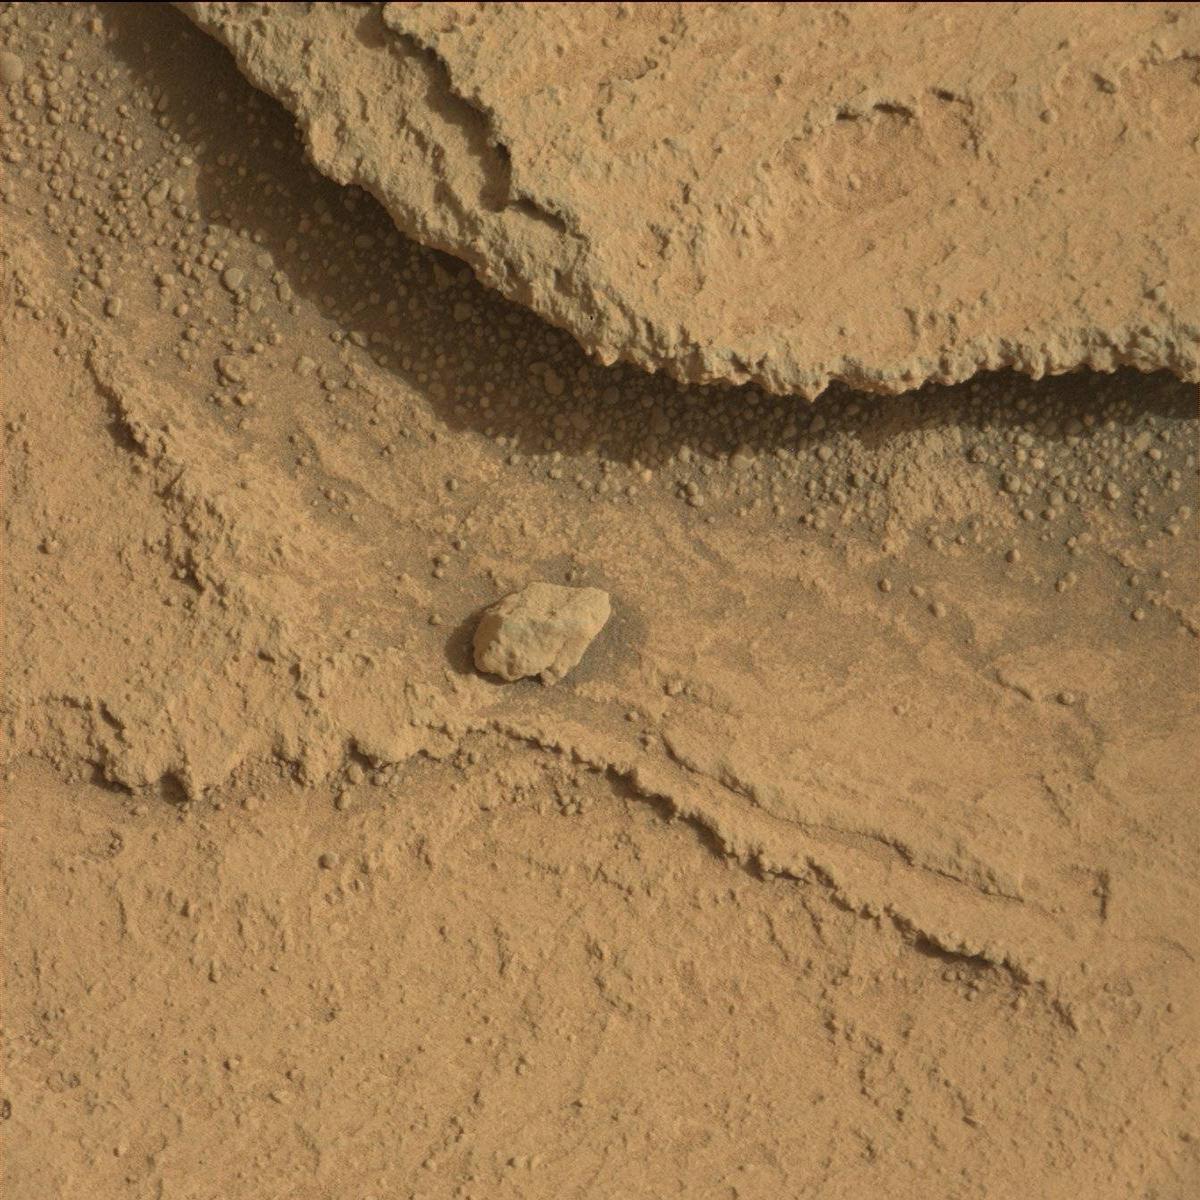
Terrain classes present: Bedrock, Rock, Sand / Soil